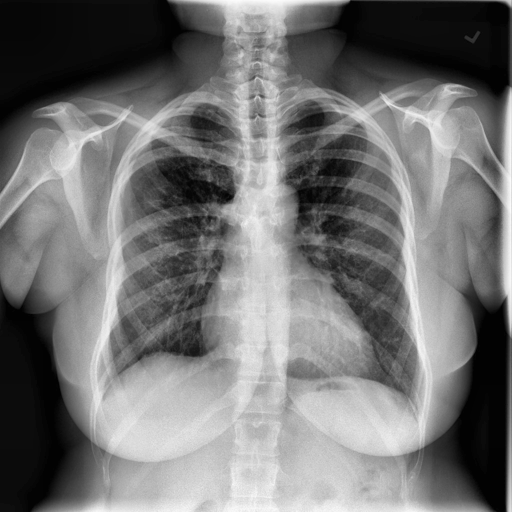
Finding: NORMAL